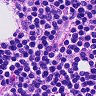
Metastatic tissue present: no